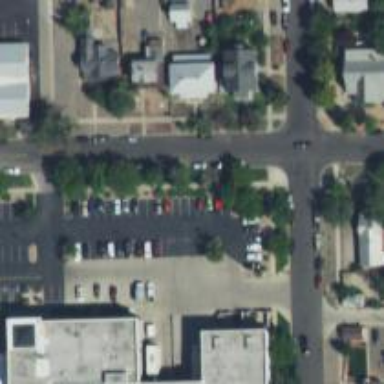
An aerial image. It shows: Parking space.